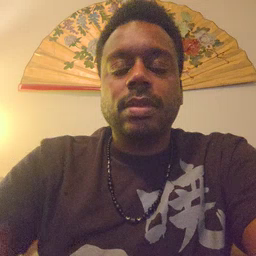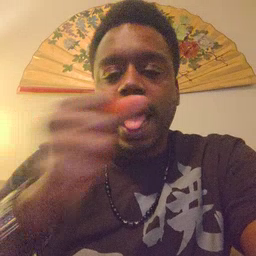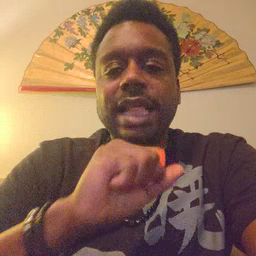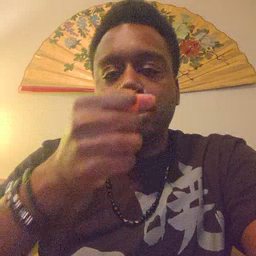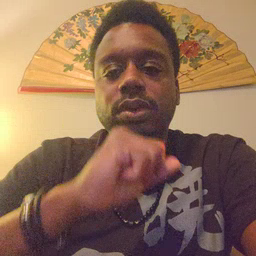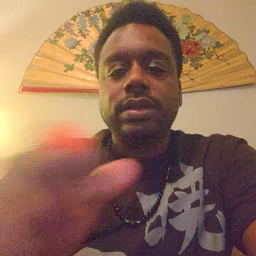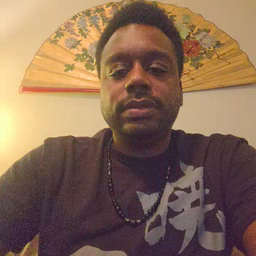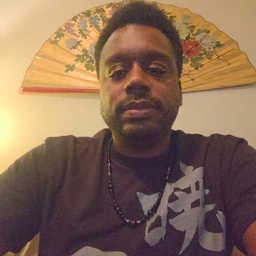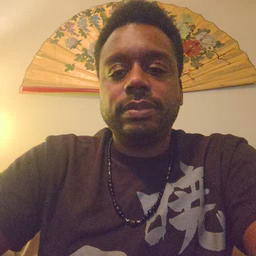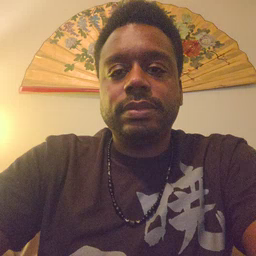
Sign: icecream